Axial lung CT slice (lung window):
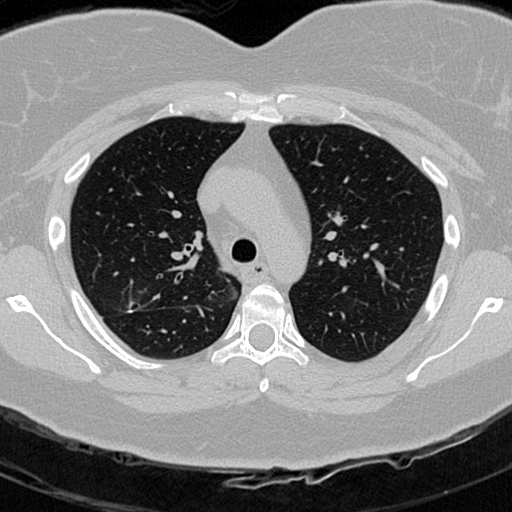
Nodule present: no